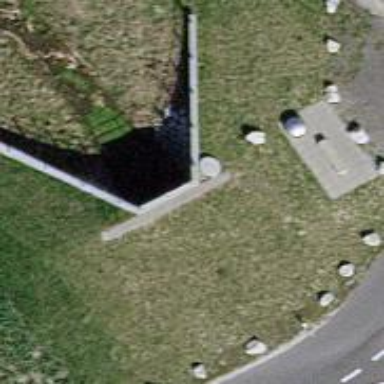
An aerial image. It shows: Culvert tunnel.